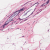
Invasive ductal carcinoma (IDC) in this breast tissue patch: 0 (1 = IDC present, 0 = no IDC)